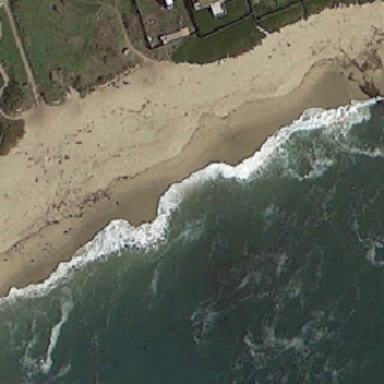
The sea is close to yellow beaches and some grass .